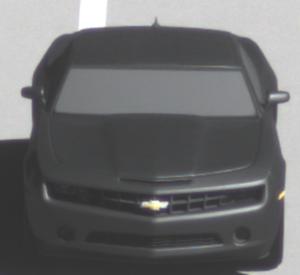
Make: Chevrolet
Model: Camaro Cabriolet 6.2 V8
Detailed model: Camaro (V) Coupé
Model produced from: 2011/09
Model produced until: 2014/02
Doors: 2
Color: gray
Road condition: dry road
Daytime: midday
Contrast: high contrast